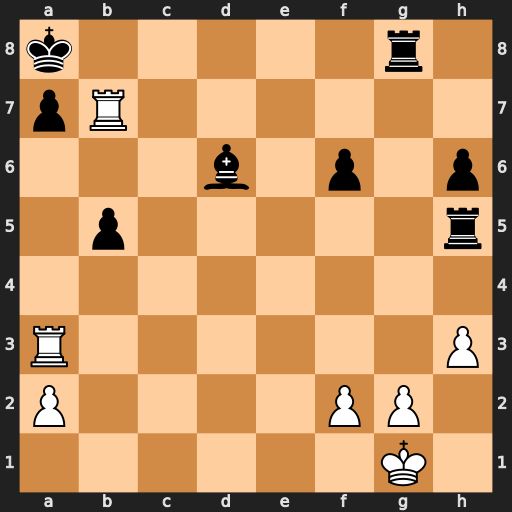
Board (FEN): k5r1/pR6/3b1p1p/1p5r/8/R6P/P4PP1/6K1
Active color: w
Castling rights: -
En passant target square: -
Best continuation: Raxa7#